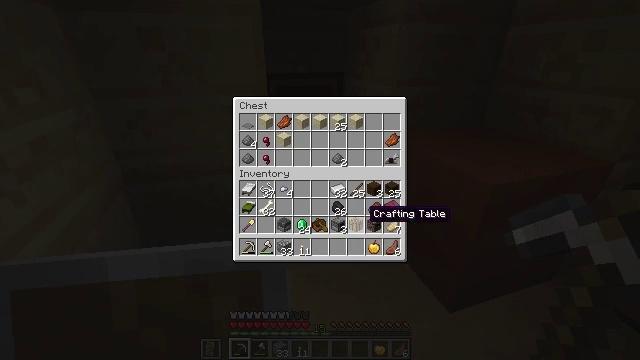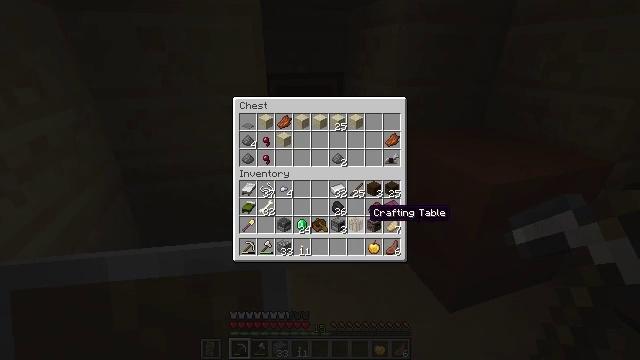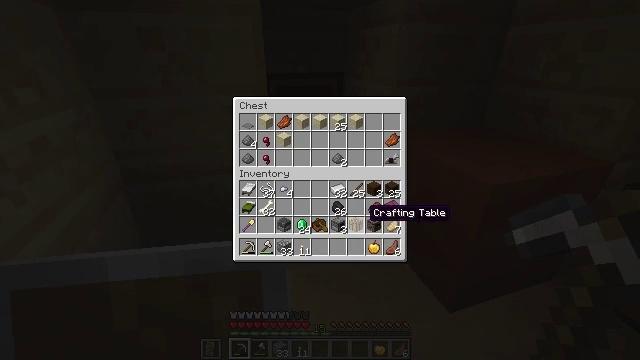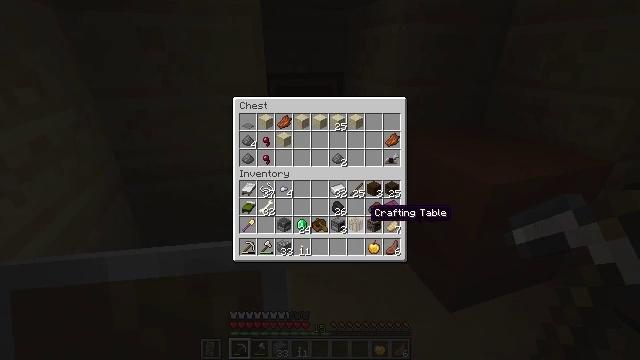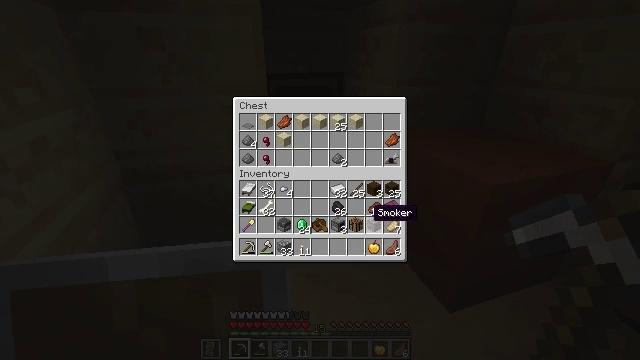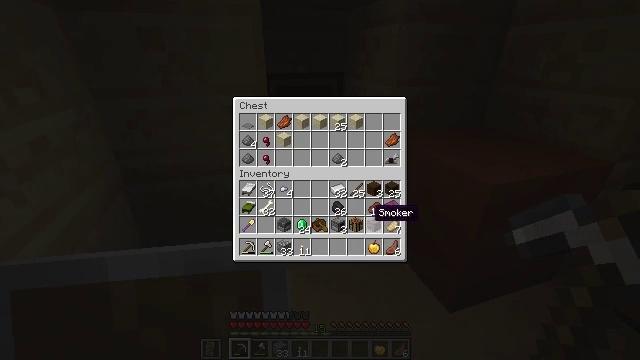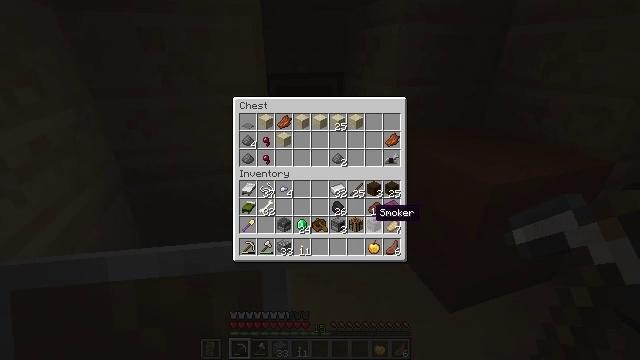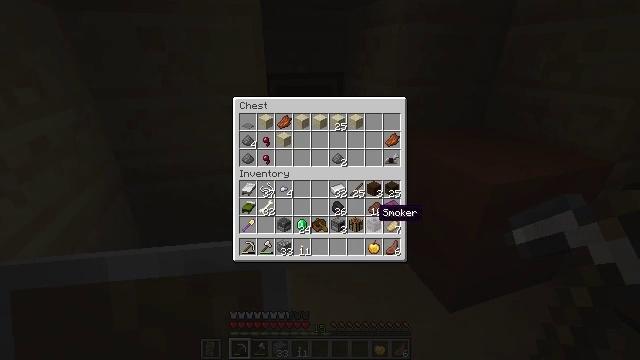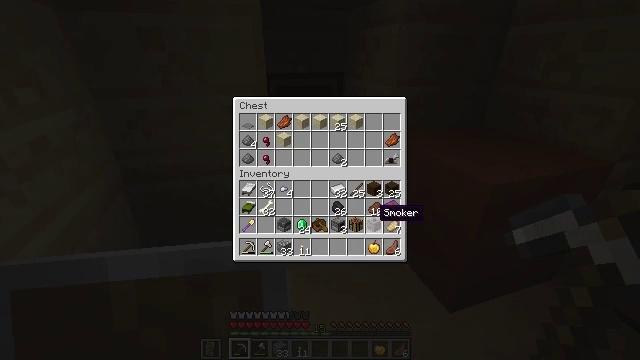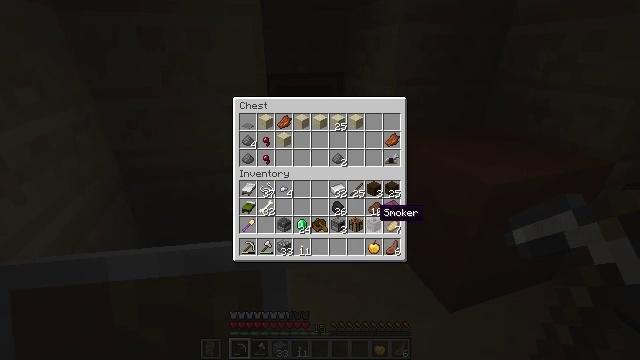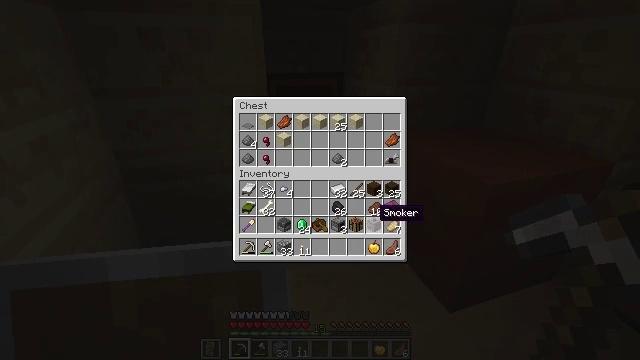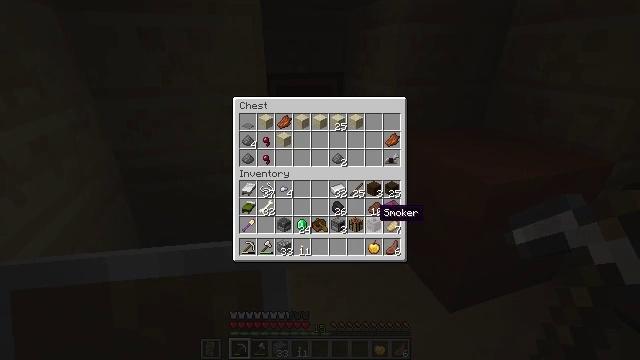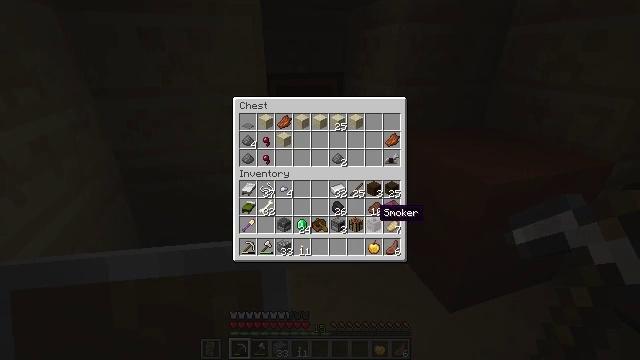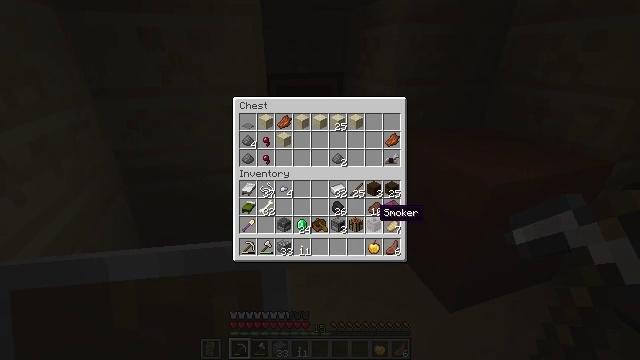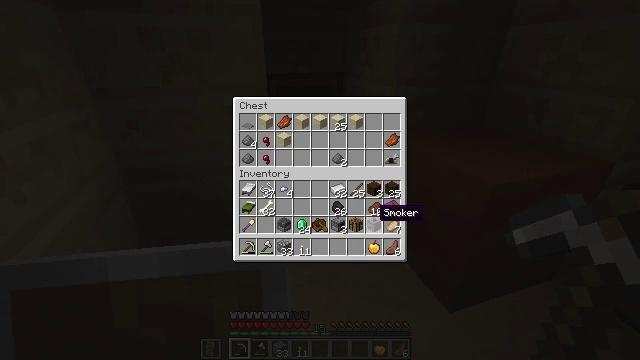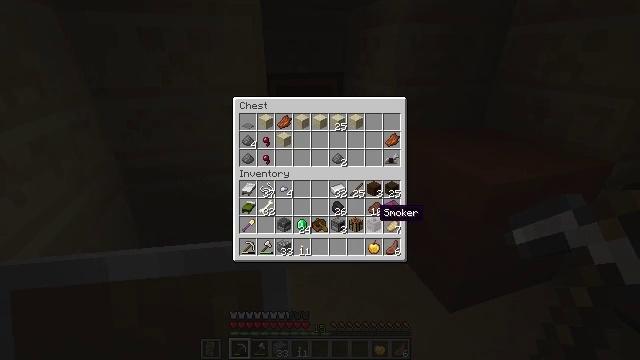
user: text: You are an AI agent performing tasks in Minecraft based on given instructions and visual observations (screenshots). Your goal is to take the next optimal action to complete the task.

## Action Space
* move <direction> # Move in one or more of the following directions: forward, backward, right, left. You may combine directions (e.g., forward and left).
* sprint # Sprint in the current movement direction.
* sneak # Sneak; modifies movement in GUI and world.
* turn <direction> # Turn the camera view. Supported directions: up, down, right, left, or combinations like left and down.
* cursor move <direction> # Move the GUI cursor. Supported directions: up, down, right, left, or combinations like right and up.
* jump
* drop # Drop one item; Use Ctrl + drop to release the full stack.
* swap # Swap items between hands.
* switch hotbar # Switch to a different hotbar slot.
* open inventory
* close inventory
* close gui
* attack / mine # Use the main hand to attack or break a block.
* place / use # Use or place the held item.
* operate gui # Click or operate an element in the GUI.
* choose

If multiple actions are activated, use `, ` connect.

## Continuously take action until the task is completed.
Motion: motion action
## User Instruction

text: Break the cut sandstone block.
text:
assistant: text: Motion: no_op
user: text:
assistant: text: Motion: no_op
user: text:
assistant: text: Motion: no_op
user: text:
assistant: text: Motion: no_op
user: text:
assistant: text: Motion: no_op
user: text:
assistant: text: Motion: no_op
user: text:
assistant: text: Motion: no_op
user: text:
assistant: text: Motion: no_op
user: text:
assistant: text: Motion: no_op
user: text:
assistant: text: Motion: no_op
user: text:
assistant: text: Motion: no_op
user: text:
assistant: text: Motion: no_op
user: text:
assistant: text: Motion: no_op
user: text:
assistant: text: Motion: no_op
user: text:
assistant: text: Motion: no_op
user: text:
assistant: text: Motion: no_op
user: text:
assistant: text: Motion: cursor move left
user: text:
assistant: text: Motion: cursor move left
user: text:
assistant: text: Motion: cursor move left
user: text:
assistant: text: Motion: no_op
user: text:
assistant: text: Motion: no_op
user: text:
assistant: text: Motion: cursor move right
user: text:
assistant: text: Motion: cursor move right
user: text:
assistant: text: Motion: cursor move right
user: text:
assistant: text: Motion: no_op
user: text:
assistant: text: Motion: no_op
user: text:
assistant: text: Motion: no_op
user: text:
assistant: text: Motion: no_op
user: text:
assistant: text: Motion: cursor move left
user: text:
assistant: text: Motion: cursor move left